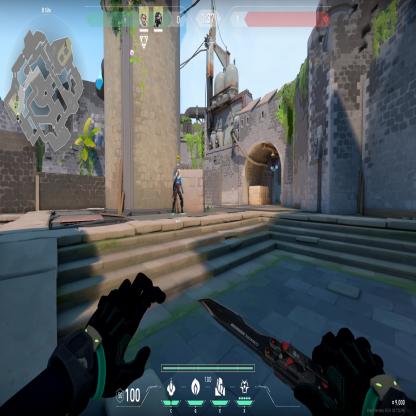
Label: teammate